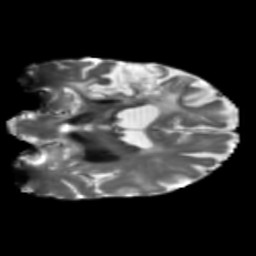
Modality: T2w
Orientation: coronal
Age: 67
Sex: female
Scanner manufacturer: siemens
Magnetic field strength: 3 T
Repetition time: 5.25 s
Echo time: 0.08 s